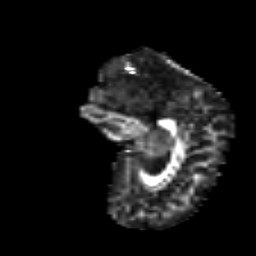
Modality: FA
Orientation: sagittal
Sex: male
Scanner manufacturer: siemens
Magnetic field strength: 3 T
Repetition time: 5 s
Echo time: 0.071 s